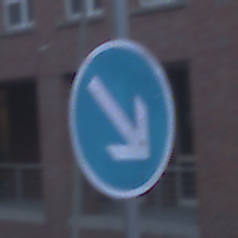
Verkehrszeichen: VorgeschriebeneVorbeifahrtRechts
Umgebung: Outdoor, Urban
Tageszeit: SunriseSunset
Wetter: Clear
Licht: Natural
Jahreszeit: NotSpecified
Kontrast: MediumContrast